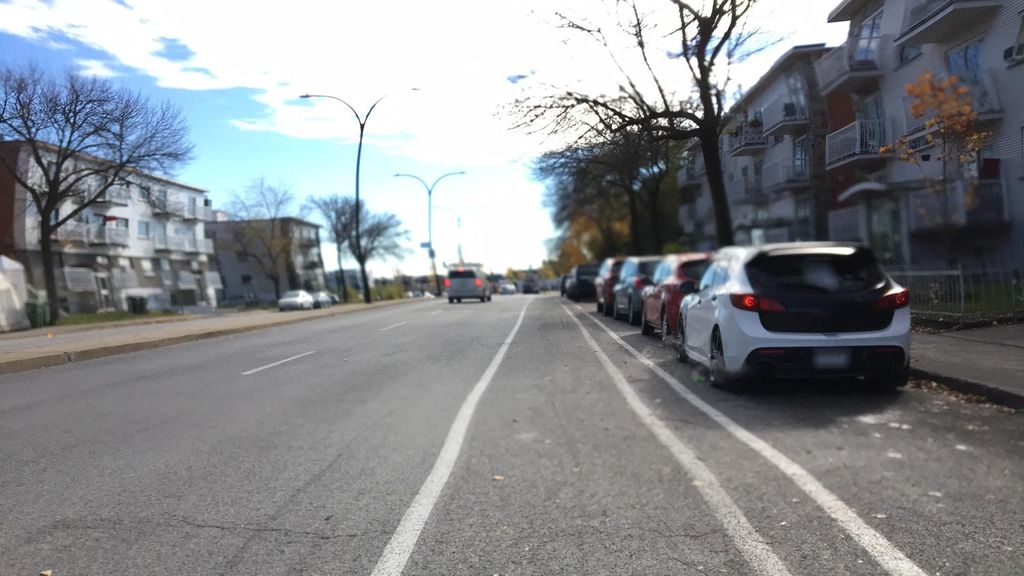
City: montreal